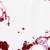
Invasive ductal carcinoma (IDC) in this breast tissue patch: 0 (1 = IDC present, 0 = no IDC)